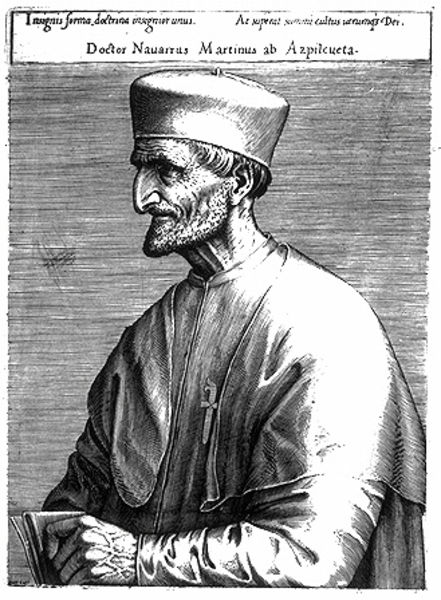
Titel: Bildnis des Martin de Azpilcueta
Institution: (Seriendruck)
Schlagwörter: hand, mann, schatten, umhang, weiß, sitzen, finger, grau, haar, hintergrund, hut, licht, mund, nase, ohr, profil, schwarz, stirn, zeichnung, blick, alt, bart, hemd, kappe, mütze, augen, bibel, falten, kragen, rahmen, stehen, ärmel, bild, bildnis, hals, herr, portrait, porträt, signatur, auge, geistlicher, haare, kutte, mantel, sitzend, stehend, brosche, brustbild, kinn, lippe, lippen, renaissance, holzschnitt, schrift, papier, grafik, graphik, inschrift, seitenansicht, wange, dürr, buch, kreuz, druck, druckgraphik, druckgrafik, schraffur, schraffuren, stich, titel, hakennase, seite, illustration, überschrift, bleistift, kardinal, arzt, heft, anhänger, adern, priester, mönch, mönche, gelehrter, kupferstich, turban, durck, doktor, mager, latein, lateinisch, protrait, martin, fibel, seriendruck, kleriker, doktorhut, bildns, doctor, seiltich, martinus, prieser, diktorhut, gmann, dr., naurarrus, azpileueta, navarrus